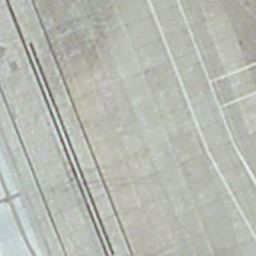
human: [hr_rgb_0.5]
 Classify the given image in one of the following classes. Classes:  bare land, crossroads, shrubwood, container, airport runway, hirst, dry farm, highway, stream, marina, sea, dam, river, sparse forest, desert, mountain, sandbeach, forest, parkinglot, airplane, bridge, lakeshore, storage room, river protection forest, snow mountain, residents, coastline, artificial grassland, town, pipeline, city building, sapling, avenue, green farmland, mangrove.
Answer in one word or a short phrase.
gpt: airport runway